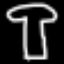
Label: mushroom